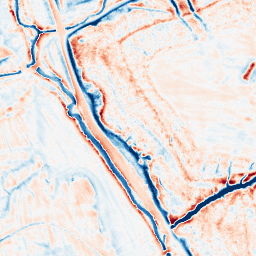
Category: edge_preserving
Decomposition family: guided
Decomposition parameters: radius: 4
eps: 0.1
Upsampling method: bicubic
Upsampling parameters: scale: 4
Upsampling scale: 4